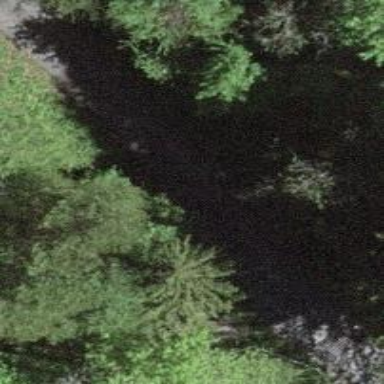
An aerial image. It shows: Culvert tunnel.